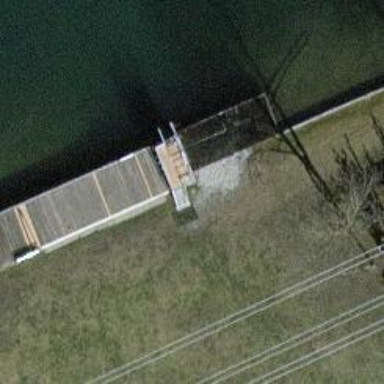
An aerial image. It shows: Man-made pier.